Question: I've put a UIButton inside a custom UIView and the button is not receiving any touch events (it doesn't get into the highlighted state, so my problem is about being unable to wire up a touch inside up handler). I've tried both putting it into the XIB in Interface Builder, and also tried programatically adding the UIButton into the UIView seperately, both ended with no luck. All my views are inside a UIScrollView, so I first though UIScrollView may be blocking them, so I've also added a button programatically exactly the same way I add my custom view into UIScrollView, and the button worked, elimination the possibility of UIScrollView could be the cause. My View's hiearchy is like this:

The button is over the image view, and the front layer isn't occupying my button completely, so there's no reason for me not be physically interacting with the button. At my custom view's code side, I'm creating my view as such:
'''
- (id)initWithFrame:(CGRect)frame
{
self = [super initWithFrame:frame];
if (self) {
// Initialization code
UIView *sub = [[[NSBundle mainBundle] loadNibNamed:@"ProfileView" owner:self options:nil] objectAtIndex:0];
[self addSubview:sub];
[sub setUserInteractionEnabled:YES];
[self setUserInteractionEnabled:YES];
CALayer *layer = sub.layer;
layer.masksToBounds = YES;
layer.borderWidth = 5.0;
layer.borderColor = [UIColor whiteColor].CGColor;
layer.cornerRadius = 30.0;
/*layer.shadowOffset = CGSizeZero;
layer.shadowRadius = 20.0;
layer.shadowColor = [[UIColor blackColor] CGColor];
layer.shadowOpacity = 0.8;
*/
}
return self;
}
'''
I've tried all combinations of 'setUserInteractionsEnabled', and had no luck. (Yes, also set them to checked in Interface Builder too). I've also read in another question with a similar problem that I should try overriding 'canBecomeFirstResponder' to return 'YES' and I've also done that too. But the problem persists, I can't click the button. I've not given any special properties, settings to the button, it's just a regular one. My other objects in the view (labels below, image view behind the button etc.) are working properly without problems. What could be possibly wrong here?
Thanks,
Can.
Here is a quick reproduction of the problem: <URL>
Try to run and click the button.
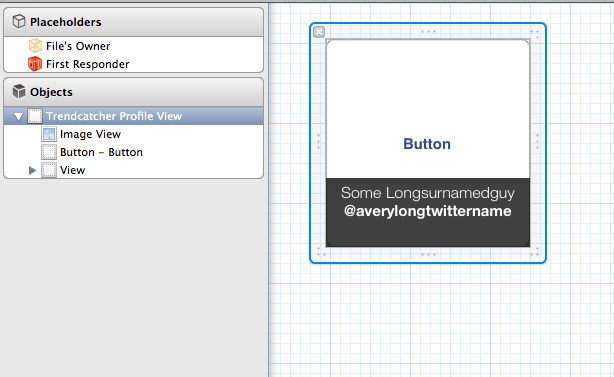
Answer: Looking at the test project, I believe your problem in the way you create TestView, you do not specify the frame for it, so basically the parent view is 0 size, and the subviews you see from XIB extending out of the parent view and thus do not get anything in responder chain.
You should either specify the frame when creating TestView, or adjust the frame after loading XIB file.